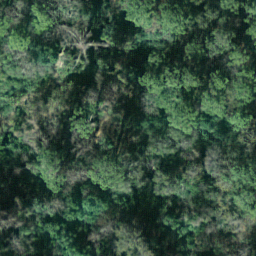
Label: forest